Interaction volume radius: 5 \u00c5
Interaction volume height: 15 \u00c5
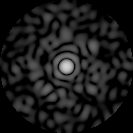
Disorder parameter: 0.8325